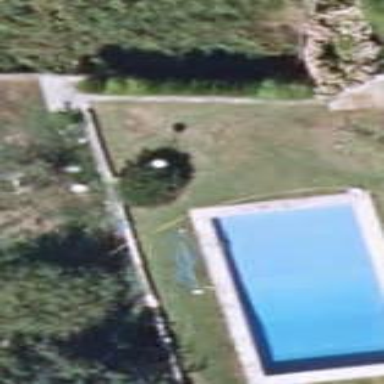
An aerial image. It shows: Swimming pool located in leisure land.